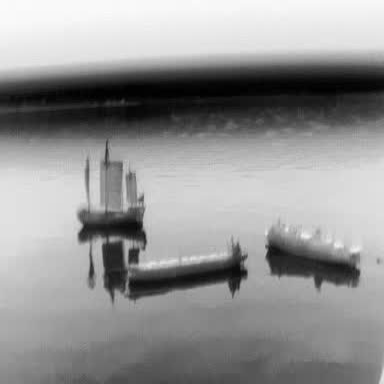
There is a sailboat in the infrared image.